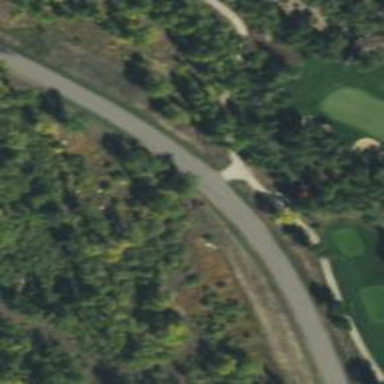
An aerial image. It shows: Well-maintained grade1 path in golf course.